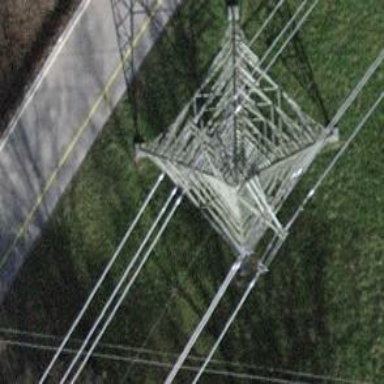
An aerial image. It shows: Towering power structure.